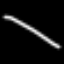
Label: line